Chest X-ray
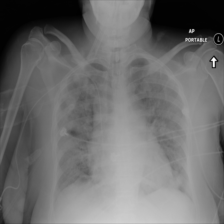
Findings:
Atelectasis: negative
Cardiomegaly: negative
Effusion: negative
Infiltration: negative
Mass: negative
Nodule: negative
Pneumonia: negative
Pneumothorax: negative
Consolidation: negative
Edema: positive
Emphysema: negative
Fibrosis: negative
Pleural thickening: negative
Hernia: negative